Question: I want a page that has two fixed-width columns on the left and a main column that fills up the rest of the width of '<body>'. Within each column, I want to place some '<div>' object on the top and a '<ul>' object that fills up the rest of the height. I tried the following, but could not make the height of the '<ul>' objects automatically adjust to fill in the height. Rather, it overflows to the bottom as much as the height of the '<div>' above them.
'''
<html>
<style>
body{
margin:0;padding:0;
overflow: hidden;
position: absolute;
top: 0;
bottom: 0;
left: 0;
right: 0;
background-color:red;
}
.column{
float: left;
background-color:blue;
}
.column>ul{
height: 100%;
width: 100;
overflow-y: scroll;
overflow-x: hidden;
background-color:green;
}
#main-column>ul{
height: 100%;
overflow-y: scroll;
overflow-x: hidden;
background-color:brown;
}
</style>
<body>
<div class="column">
<div>Column 1 Title</div>
<ul>
<li>Item 1</li>
<li>Item 2</li>
</ul>
</div>
<div class="column">
<div>Column 2 Title</div>
<ul>
<li>Item 3</li>
<li>Item 4</li>
</ul>
</div>
<div id="main-column">
<div>Main Column Title</div>
<ul>
<li>Item 5</li>
<li>Item 6</li>
</ul>
</div>
</body></html>
'''
How can I make it so that height of the '<ul>' objects are automatically adjusted to fill up the remaining height?
This is what I get so far. The scroll bar is cut off and extends below the window border, which indicates that its height is overflowing.

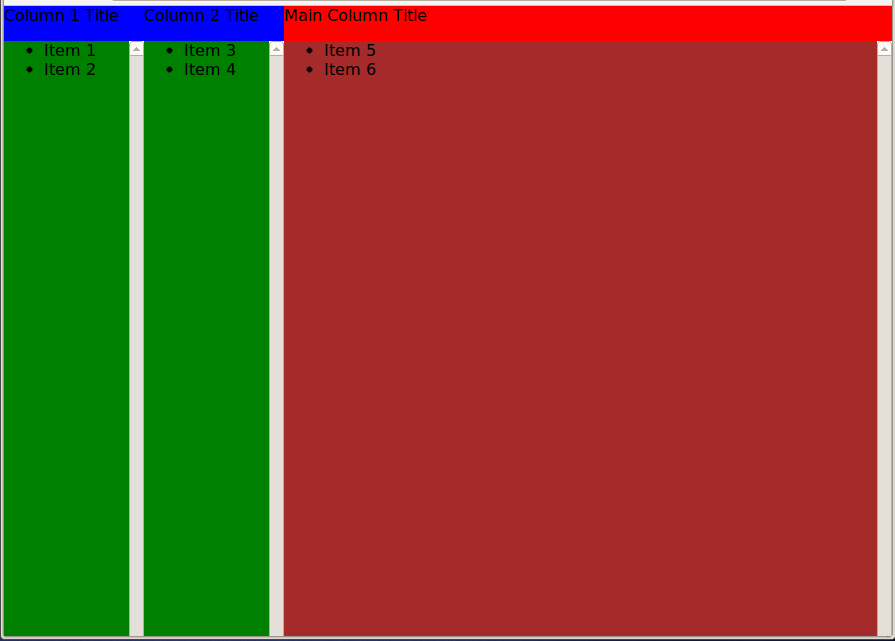
Answer: If you give the column titles a fixed height, you can use that along with 'position: absolute' on the 'ul's to get the layout you want. Demo: <URL>
HTML:
'''
<body>
<div class="column fw">
<div class="title">Column 1 Title</div>
<ul>
<li>Item 1</li>
<li>Item 2</li>
</ul>
</div>
<div class="column fw">
<div class="title">Column 2 Title</div>
<ul>
<li>Item 3</li>
<li>Item 4</li>
</ul>
</div>
<div class="column main">
<div class="title">Main Column Title</div>
<ul>
<li>Item 5</li>
<li>Item 6</li>
</ul>
</div>
</body>
'''
CSS:
'''
body {
margin: 0;
padding: 0;
}
.column .title {
height: 30px;
border-bottom: 1px dashed #333;
}
.column {
background: lightblue;
float: left;
position: absolute;
top: 0;
bottom: 0;
}
.column + .column {
background: coral;
left: 120px;
}
.column + .column + .column { background: goldenrod; }
.column.fw {
width: 120px;
}
.column.main {
left: 240px;
right: 0;
}
.column ul {
position: absolute;
margin: 0;
top: 30px;
bottom: 0;
left: 0;
right: 0;
overflow-y: scroll;
}
'''